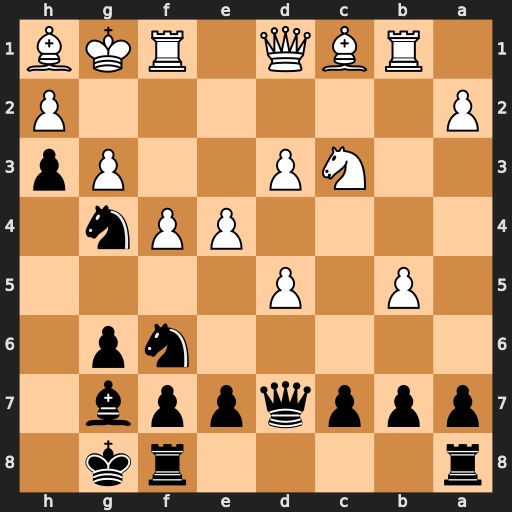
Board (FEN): r4rk1/pppqppb1/5np1/1P1P4/4PPn1/2NP2Pp/P6P/1RBQ1RKB
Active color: b
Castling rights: -
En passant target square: -
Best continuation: Nxd5 Nxd5 Bd4+